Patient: sex F, age 63
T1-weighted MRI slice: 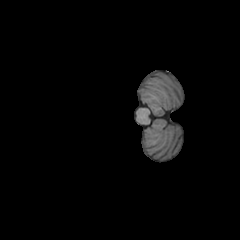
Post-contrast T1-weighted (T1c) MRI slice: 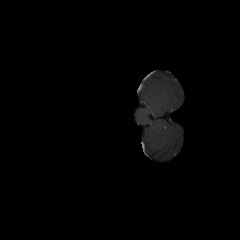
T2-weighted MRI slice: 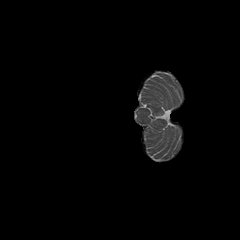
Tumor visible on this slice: no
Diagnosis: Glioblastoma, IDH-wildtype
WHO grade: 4